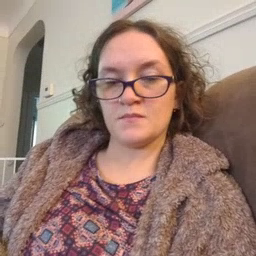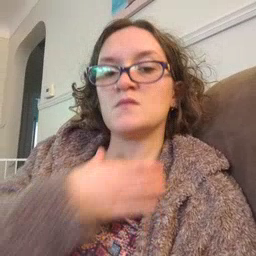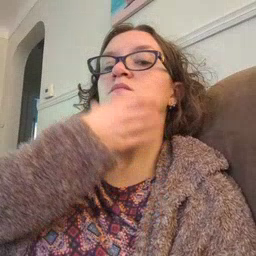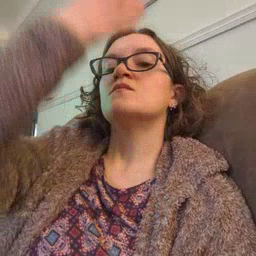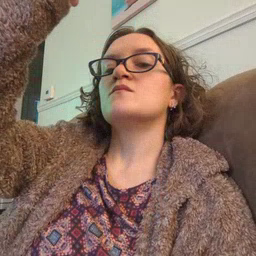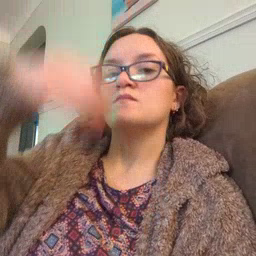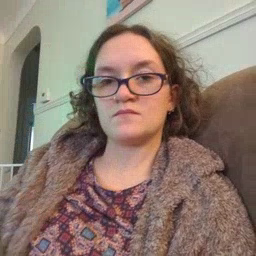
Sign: giraffe